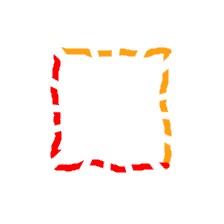
Shape: square